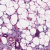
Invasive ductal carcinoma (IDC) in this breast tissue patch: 0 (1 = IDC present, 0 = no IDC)